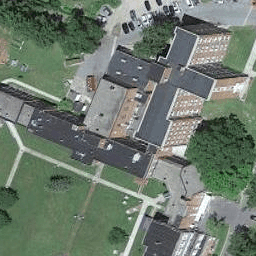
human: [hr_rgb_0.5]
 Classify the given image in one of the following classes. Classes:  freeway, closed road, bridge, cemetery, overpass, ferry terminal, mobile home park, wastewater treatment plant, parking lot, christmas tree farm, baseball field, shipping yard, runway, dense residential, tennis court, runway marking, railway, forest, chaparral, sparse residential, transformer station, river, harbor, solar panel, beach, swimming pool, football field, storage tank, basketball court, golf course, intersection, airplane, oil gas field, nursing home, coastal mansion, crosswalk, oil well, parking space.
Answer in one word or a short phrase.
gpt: nursing home